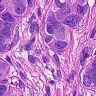
Metastatic tissue present: yes